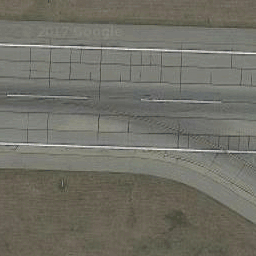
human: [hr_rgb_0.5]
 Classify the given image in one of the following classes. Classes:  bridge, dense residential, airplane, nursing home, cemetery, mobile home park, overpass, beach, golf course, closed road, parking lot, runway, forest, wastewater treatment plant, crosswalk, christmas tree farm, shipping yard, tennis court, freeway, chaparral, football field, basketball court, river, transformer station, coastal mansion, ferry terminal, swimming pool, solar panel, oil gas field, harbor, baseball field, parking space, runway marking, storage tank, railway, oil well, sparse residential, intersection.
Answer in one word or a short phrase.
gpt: runway